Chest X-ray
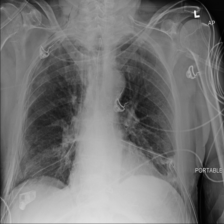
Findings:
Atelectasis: negative
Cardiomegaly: negative
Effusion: negative
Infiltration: negative
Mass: negative
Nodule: negative
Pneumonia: negative
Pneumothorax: negative
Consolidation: negative
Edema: negative
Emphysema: negative
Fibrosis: negative
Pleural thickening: negative
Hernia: negative